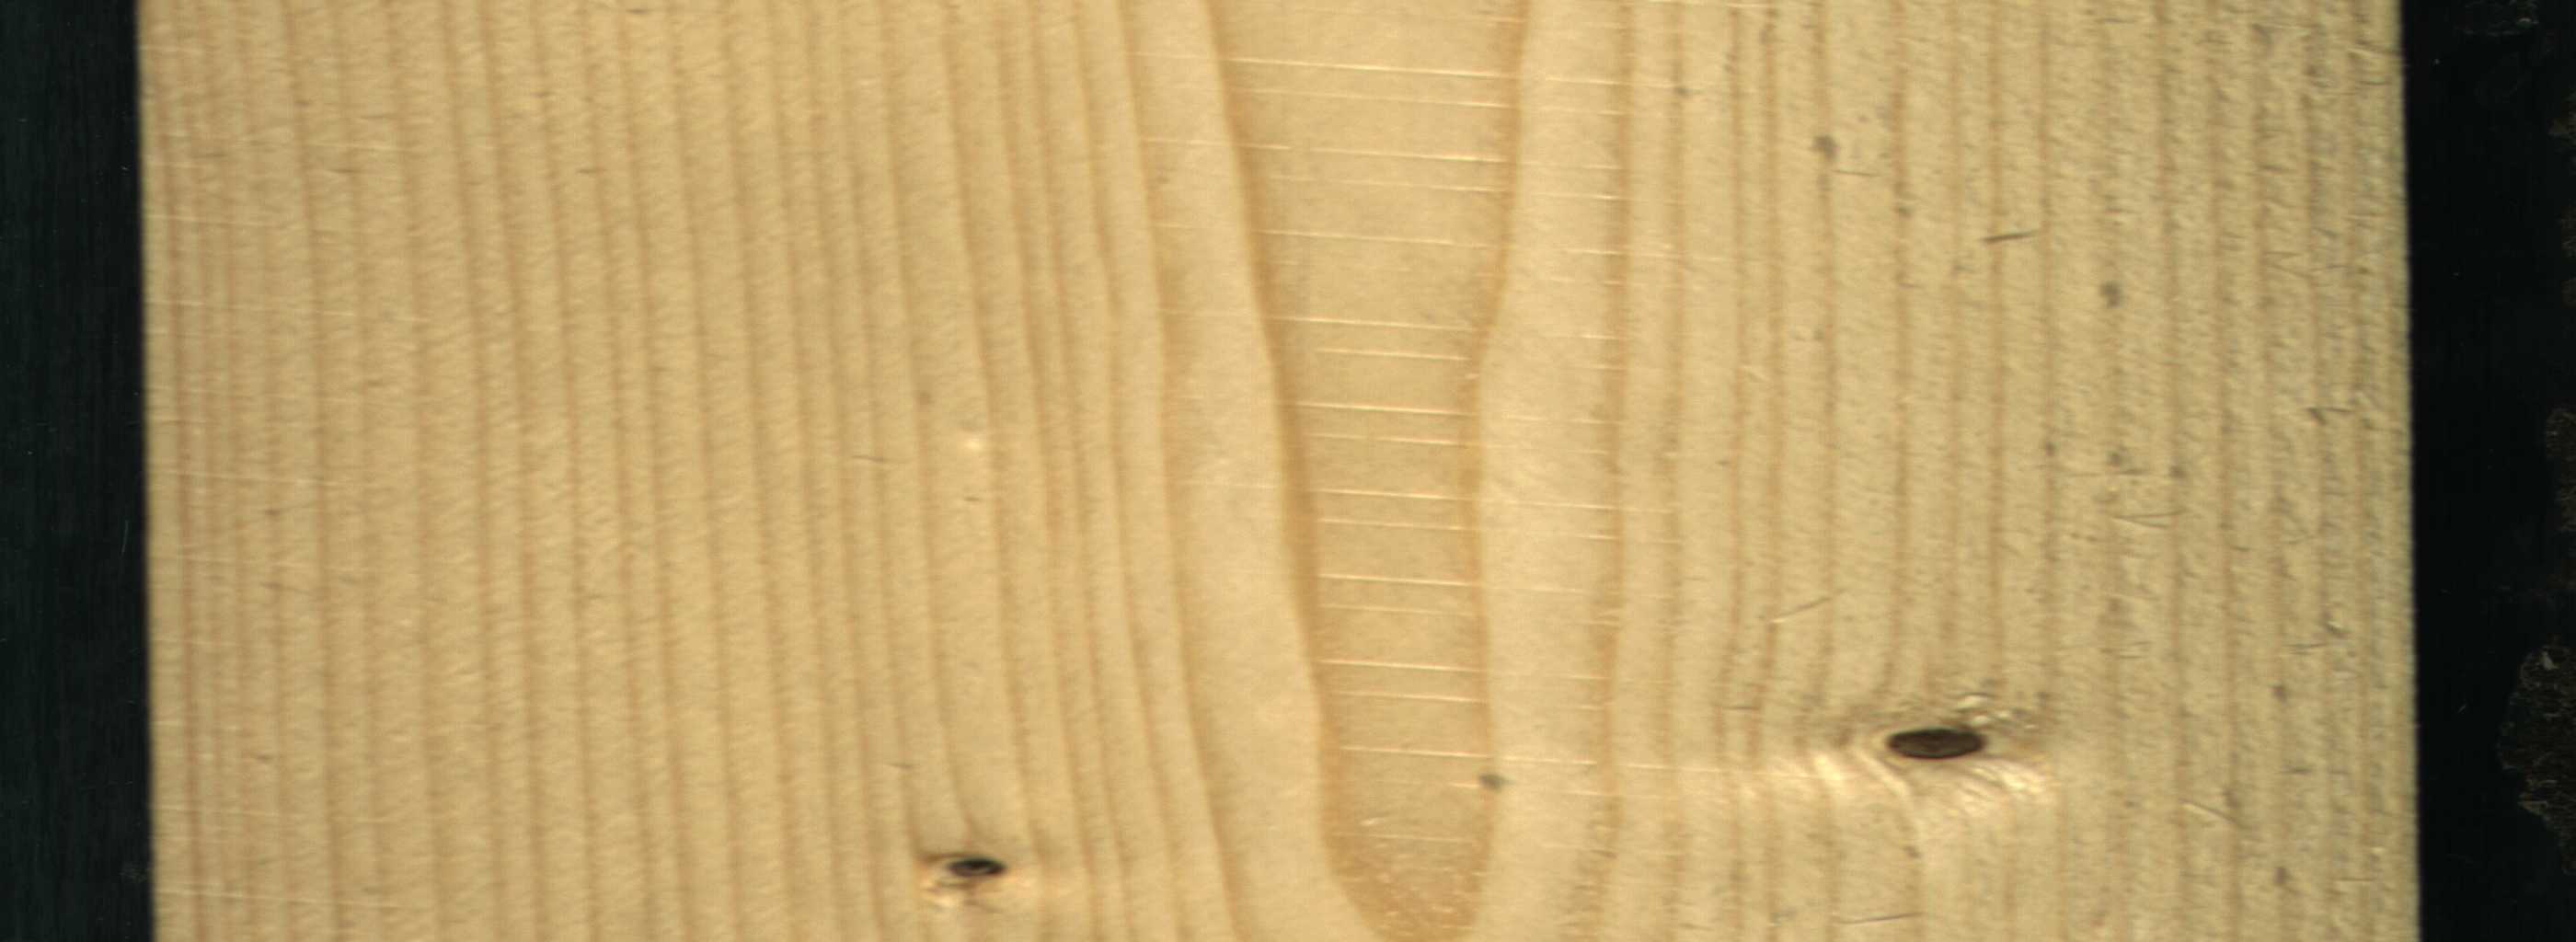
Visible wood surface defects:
Dead_Knot
Dead_Knot